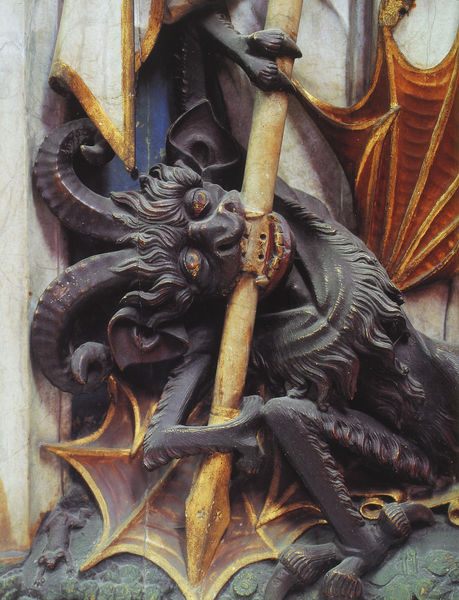
Titel: Erfurt, St. Severi, Relief mit Darstellung der Seelenrettung durch den Erzengel Michael
Schlagwörter: flügel, mund, orange, schwarz, rot, wand, augen, böse, spitze, kirche, figur, haare, sitzend, stock, maus, skulptur, fell, relief, stab, mauer, angst, lanze, plastik, nägel, plastisch, furcht, krallen, zähne, teufel, speer, hörner, geweih, bock, chimäre, pfeil, beissen, drache, monster, staute, skultur, bestie, biest, götze, srache, dracke, platsich